Question: I'm recreating my layout with bootstrap because I want my website to be responsive.
I have my layout like this now:
'''
<div id="container">
<div id="header">...</div>
<div id="content">...</div>
<div id="footer">...</div>
</div>
'''
This is the css code for container and the footer:
'''
div#container {
position:relative; /* needed for footer positioning*/
margin:0 auto; /* center, not in IE5 */
height:auto !important; /* real browsers */
height:100%; /* IE6: treaded as min-height*/
min-height:100%; /* real browsers */
}
div#content{
padding: 0 0 4em; /* Footer height padding */
}
div#footer{
bottom: 0;
position:absolute;
z-index:0;
background:#000000;
left:0;
right:0;
margin-left:auto;
margin-right:auto;
}
'''
But I got a problem (You can see the current code + setup right <URL>:
Once I resize the page like the footer is right under the header (it's on top of the content area text, I need to put the right padding in there). After that click the menu icon (in mobile view) and the footer is on top of the menu, which isn't meant to be so.
Just like this:

What's supposed to happen is that the menu is above the footer.
I tried fixing it with z-index:-20; but then I can't click the links in the footer anymore... So that solution won't work.
Can you help me?
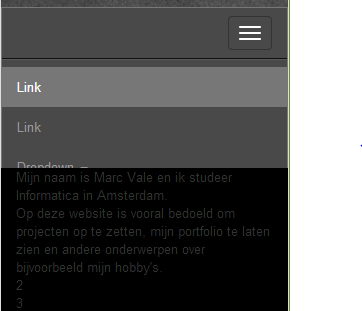
Answer: You should add z-index to your nav-bar, like so:
'''
.navbar {
...
z-index: 1;
}
'''